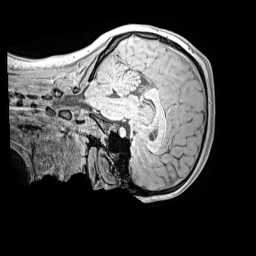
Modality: MP2RAGE
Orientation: sagittal
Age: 12
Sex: female
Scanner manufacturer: siemens
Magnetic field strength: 3 T
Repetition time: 4 s
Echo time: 0.00299 s